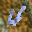
Label: 4